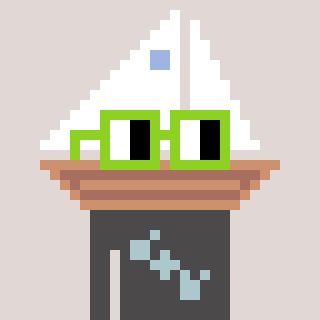
a pixel art character with square light green glasses, a sailboat-shaped head and a grayscale-colored body on a warm background